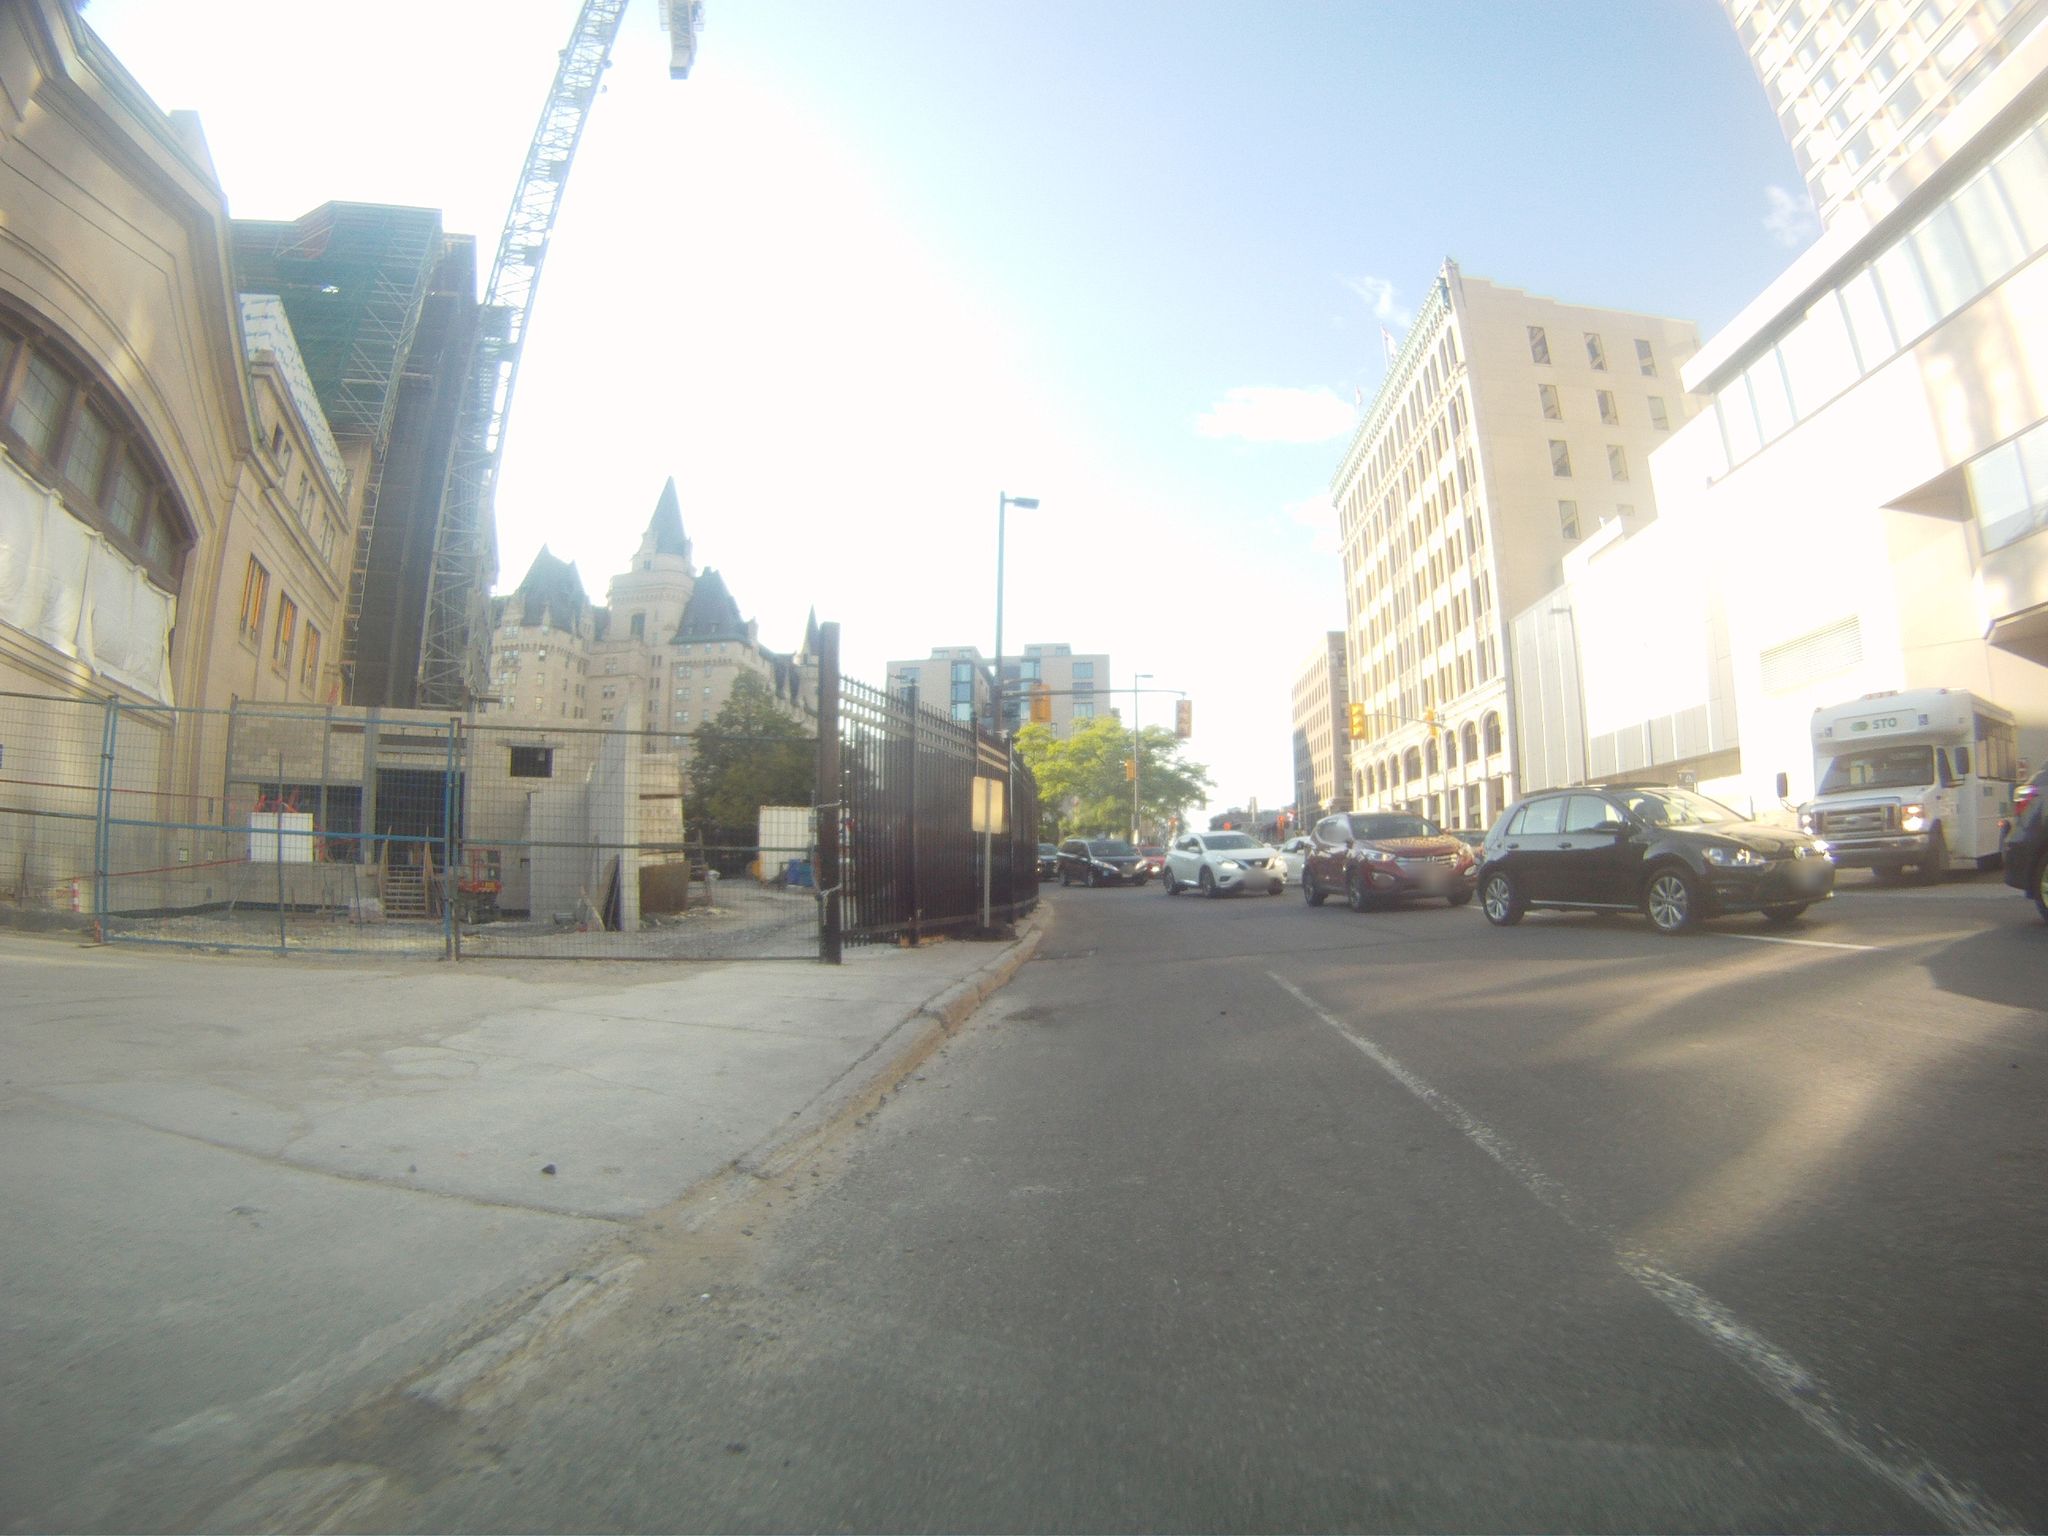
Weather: clear
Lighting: day
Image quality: good
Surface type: driving surface
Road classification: secondary
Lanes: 2
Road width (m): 2
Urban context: urban centre
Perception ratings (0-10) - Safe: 4.8, Lively: 7.94, Beautiful: 5.59, Boring: 2.65, Depressing: 5.08, Wealthy: 8.05